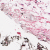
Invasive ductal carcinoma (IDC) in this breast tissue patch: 0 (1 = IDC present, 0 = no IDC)